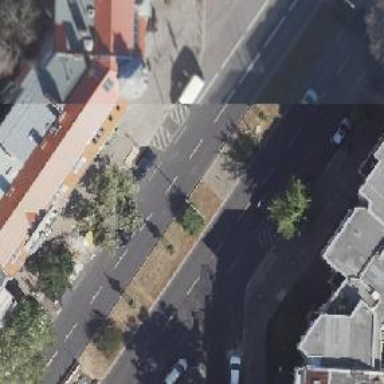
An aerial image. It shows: Tertiary road with asphalt surface and parking lane on the right side.